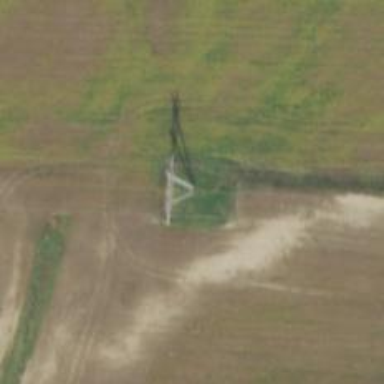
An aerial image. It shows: Lattice structure tower.